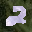
Label: 2